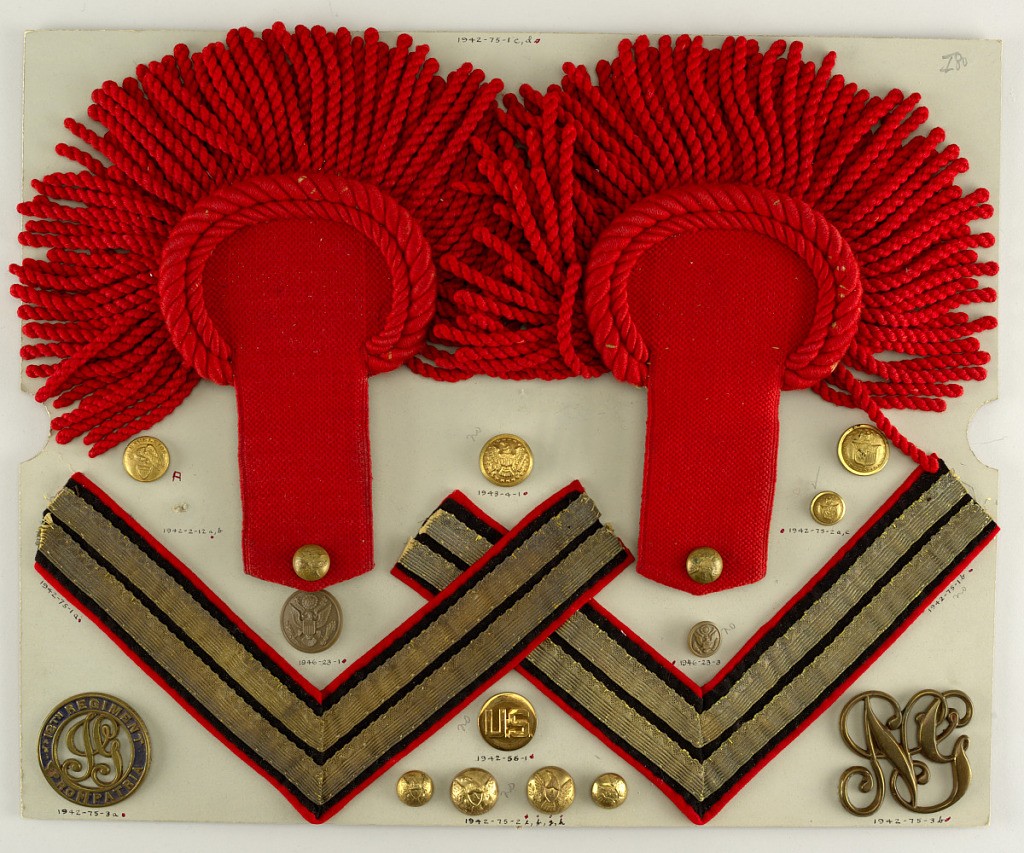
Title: stripes
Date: late 19th century
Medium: a,b: red cotton cloth and fringe, brass button and hook; c,d: red and black felt, metal braid
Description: Components -a/-d are on card i80-3
a,b: epaulets of red cloth and red fringe arranged to fall over shoulder and hook to fasten epaulet to shoulder; button of brass with spread eagle bearing "A" on shield. On lining: J. Lyall. c,d: chevrons made of black felt edged with red felt with two stripes of "gold" braid.